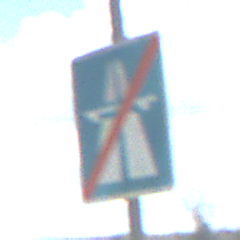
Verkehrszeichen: EndeAutbahn
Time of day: Midday
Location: Outdoor (Nature)
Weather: PartlyCloudy
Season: NotSpecified
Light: Natural